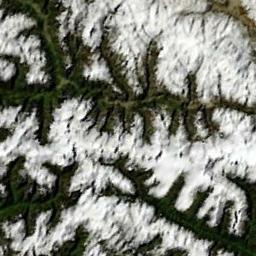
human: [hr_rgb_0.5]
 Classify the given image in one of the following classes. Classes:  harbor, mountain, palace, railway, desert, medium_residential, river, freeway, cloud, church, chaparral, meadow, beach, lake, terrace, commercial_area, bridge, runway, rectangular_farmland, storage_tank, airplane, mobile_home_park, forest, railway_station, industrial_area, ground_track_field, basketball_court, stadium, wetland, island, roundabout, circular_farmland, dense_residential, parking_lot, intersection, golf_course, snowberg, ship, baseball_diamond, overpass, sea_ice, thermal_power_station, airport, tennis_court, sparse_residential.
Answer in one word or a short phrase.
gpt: snowberg